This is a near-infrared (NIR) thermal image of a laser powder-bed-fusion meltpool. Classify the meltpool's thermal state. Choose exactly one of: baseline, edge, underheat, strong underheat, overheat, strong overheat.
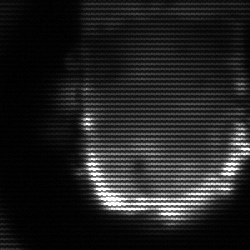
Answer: baseline